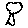
Label: tree